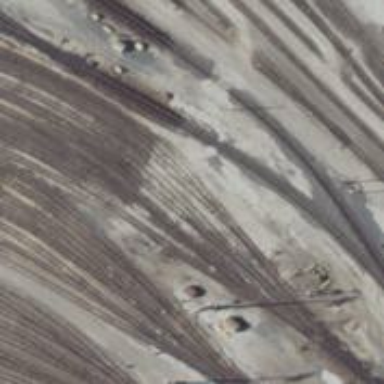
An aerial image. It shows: Railway yard in service.